Aerial crown-view tile of a tropical tree (Barro Colorado Island, Panama), acquired 20250124:
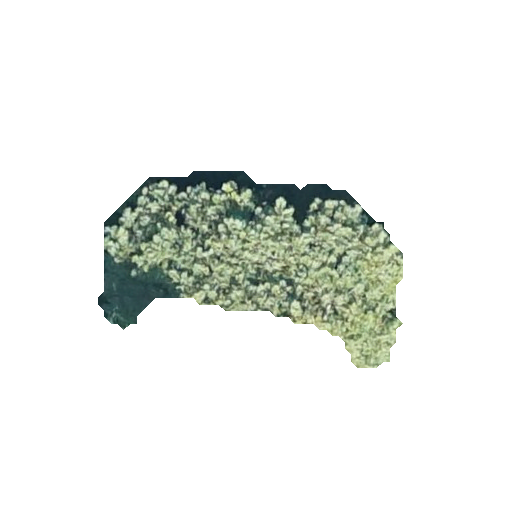
Species: Jacaranda copaia
GBIF accepted scientific name: Jacaranda copaia
Crown area: 57.578 m²